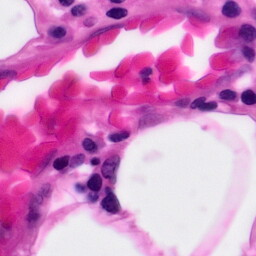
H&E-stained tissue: Pancreatic